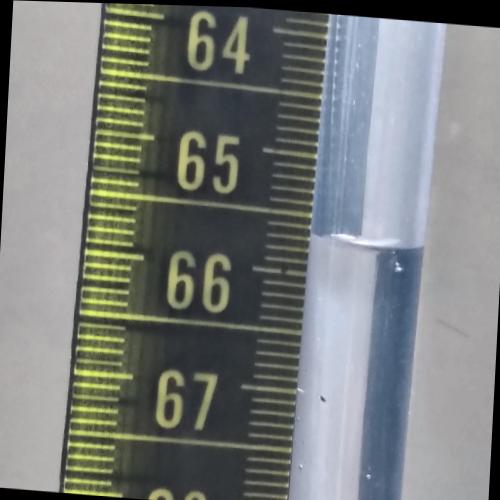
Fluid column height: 65.7 cm